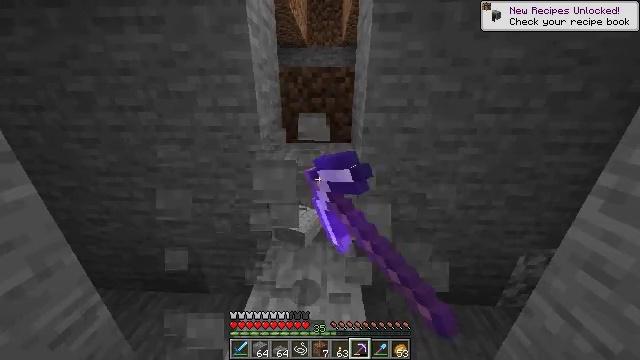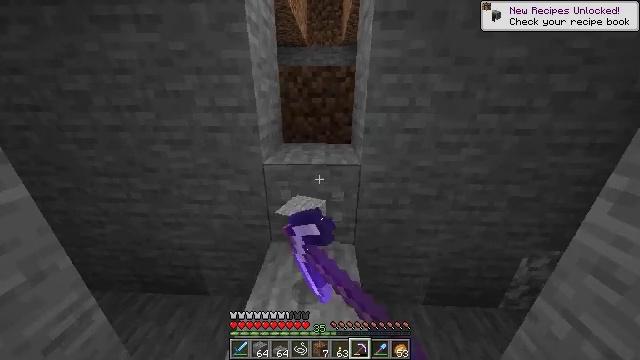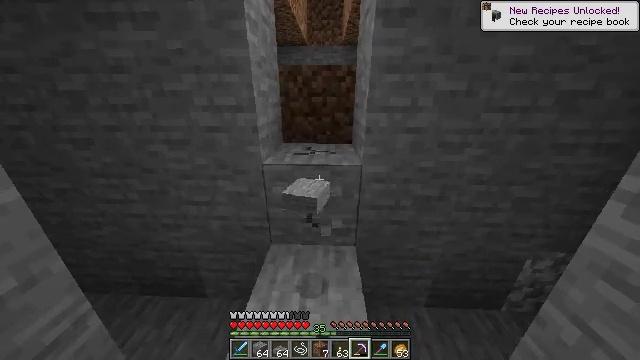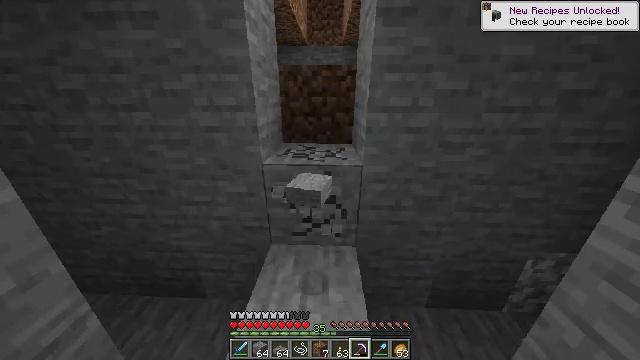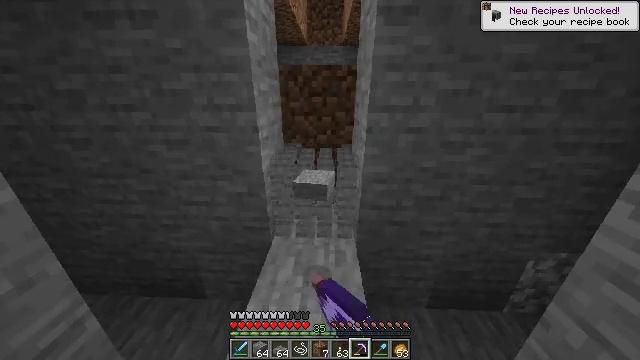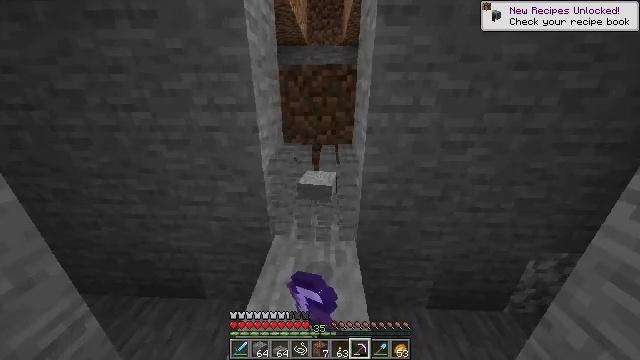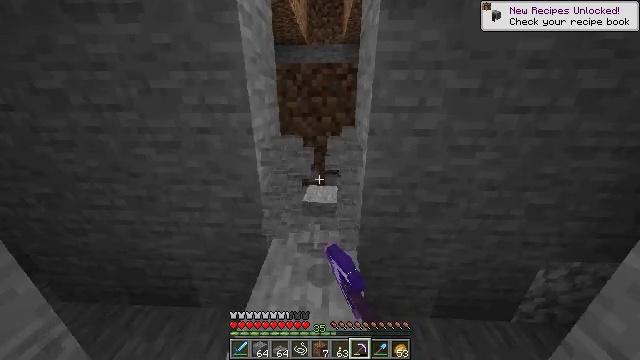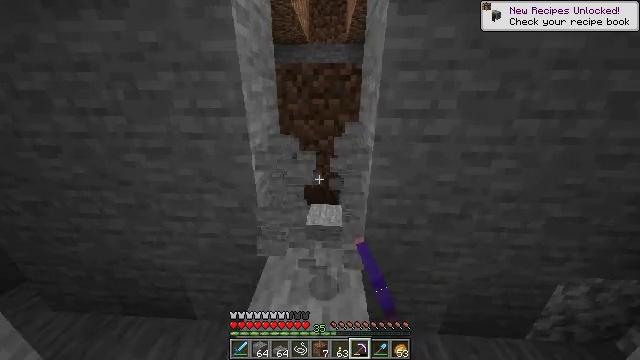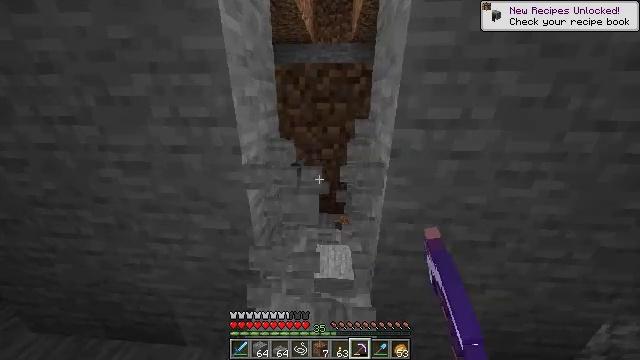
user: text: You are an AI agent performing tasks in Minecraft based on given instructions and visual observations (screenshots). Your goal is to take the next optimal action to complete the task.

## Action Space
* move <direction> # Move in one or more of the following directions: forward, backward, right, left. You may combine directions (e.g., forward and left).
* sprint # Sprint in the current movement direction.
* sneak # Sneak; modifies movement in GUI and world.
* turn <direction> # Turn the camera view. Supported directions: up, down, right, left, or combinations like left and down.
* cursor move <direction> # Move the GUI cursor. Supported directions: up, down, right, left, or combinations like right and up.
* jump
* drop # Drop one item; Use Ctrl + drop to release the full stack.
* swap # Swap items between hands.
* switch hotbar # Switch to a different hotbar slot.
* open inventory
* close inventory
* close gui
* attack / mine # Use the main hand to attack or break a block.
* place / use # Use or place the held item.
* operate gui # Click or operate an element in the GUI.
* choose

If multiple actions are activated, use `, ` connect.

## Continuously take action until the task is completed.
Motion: motion action
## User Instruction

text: Smash the stone slab to collect it.
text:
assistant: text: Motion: attack / mine
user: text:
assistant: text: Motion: attack / mine
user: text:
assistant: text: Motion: attack / mine
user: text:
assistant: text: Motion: attack / mine
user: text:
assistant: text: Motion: attack / mine
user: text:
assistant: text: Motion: move forward, attack / mine
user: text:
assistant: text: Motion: move forward, attack / mine
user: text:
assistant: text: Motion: move forward, turn left
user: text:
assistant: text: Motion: no_op